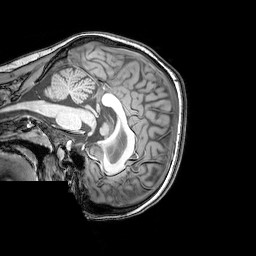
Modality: T1w
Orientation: sagittal
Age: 24
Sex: female
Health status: healthy
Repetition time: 0.081 s
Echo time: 0.037 s